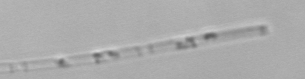
Label: Cerataulina_pelagica